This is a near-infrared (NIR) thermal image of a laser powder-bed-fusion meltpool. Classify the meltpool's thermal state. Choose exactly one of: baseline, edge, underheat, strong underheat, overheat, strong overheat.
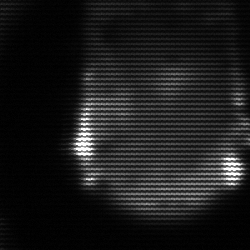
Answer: edge